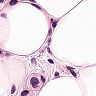
Metastatic tissue present: yes